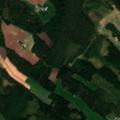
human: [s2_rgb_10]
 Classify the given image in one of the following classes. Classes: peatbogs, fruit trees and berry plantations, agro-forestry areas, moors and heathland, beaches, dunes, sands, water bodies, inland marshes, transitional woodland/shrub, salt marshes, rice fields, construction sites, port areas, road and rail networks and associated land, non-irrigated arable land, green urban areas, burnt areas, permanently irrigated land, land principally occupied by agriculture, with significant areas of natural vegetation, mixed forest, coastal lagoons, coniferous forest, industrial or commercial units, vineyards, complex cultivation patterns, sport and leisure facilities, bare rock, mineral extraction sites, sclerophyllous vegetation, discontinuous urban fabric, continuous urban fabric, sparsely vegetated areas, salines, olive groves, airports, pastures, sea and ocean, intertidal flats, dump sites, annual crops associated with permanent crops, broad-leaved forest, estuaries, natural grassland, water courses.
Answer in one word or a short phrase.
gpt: land principally occupied by agriculture, with significant areas of natural vegetation, coniferous forest, mixed forest